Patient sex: M
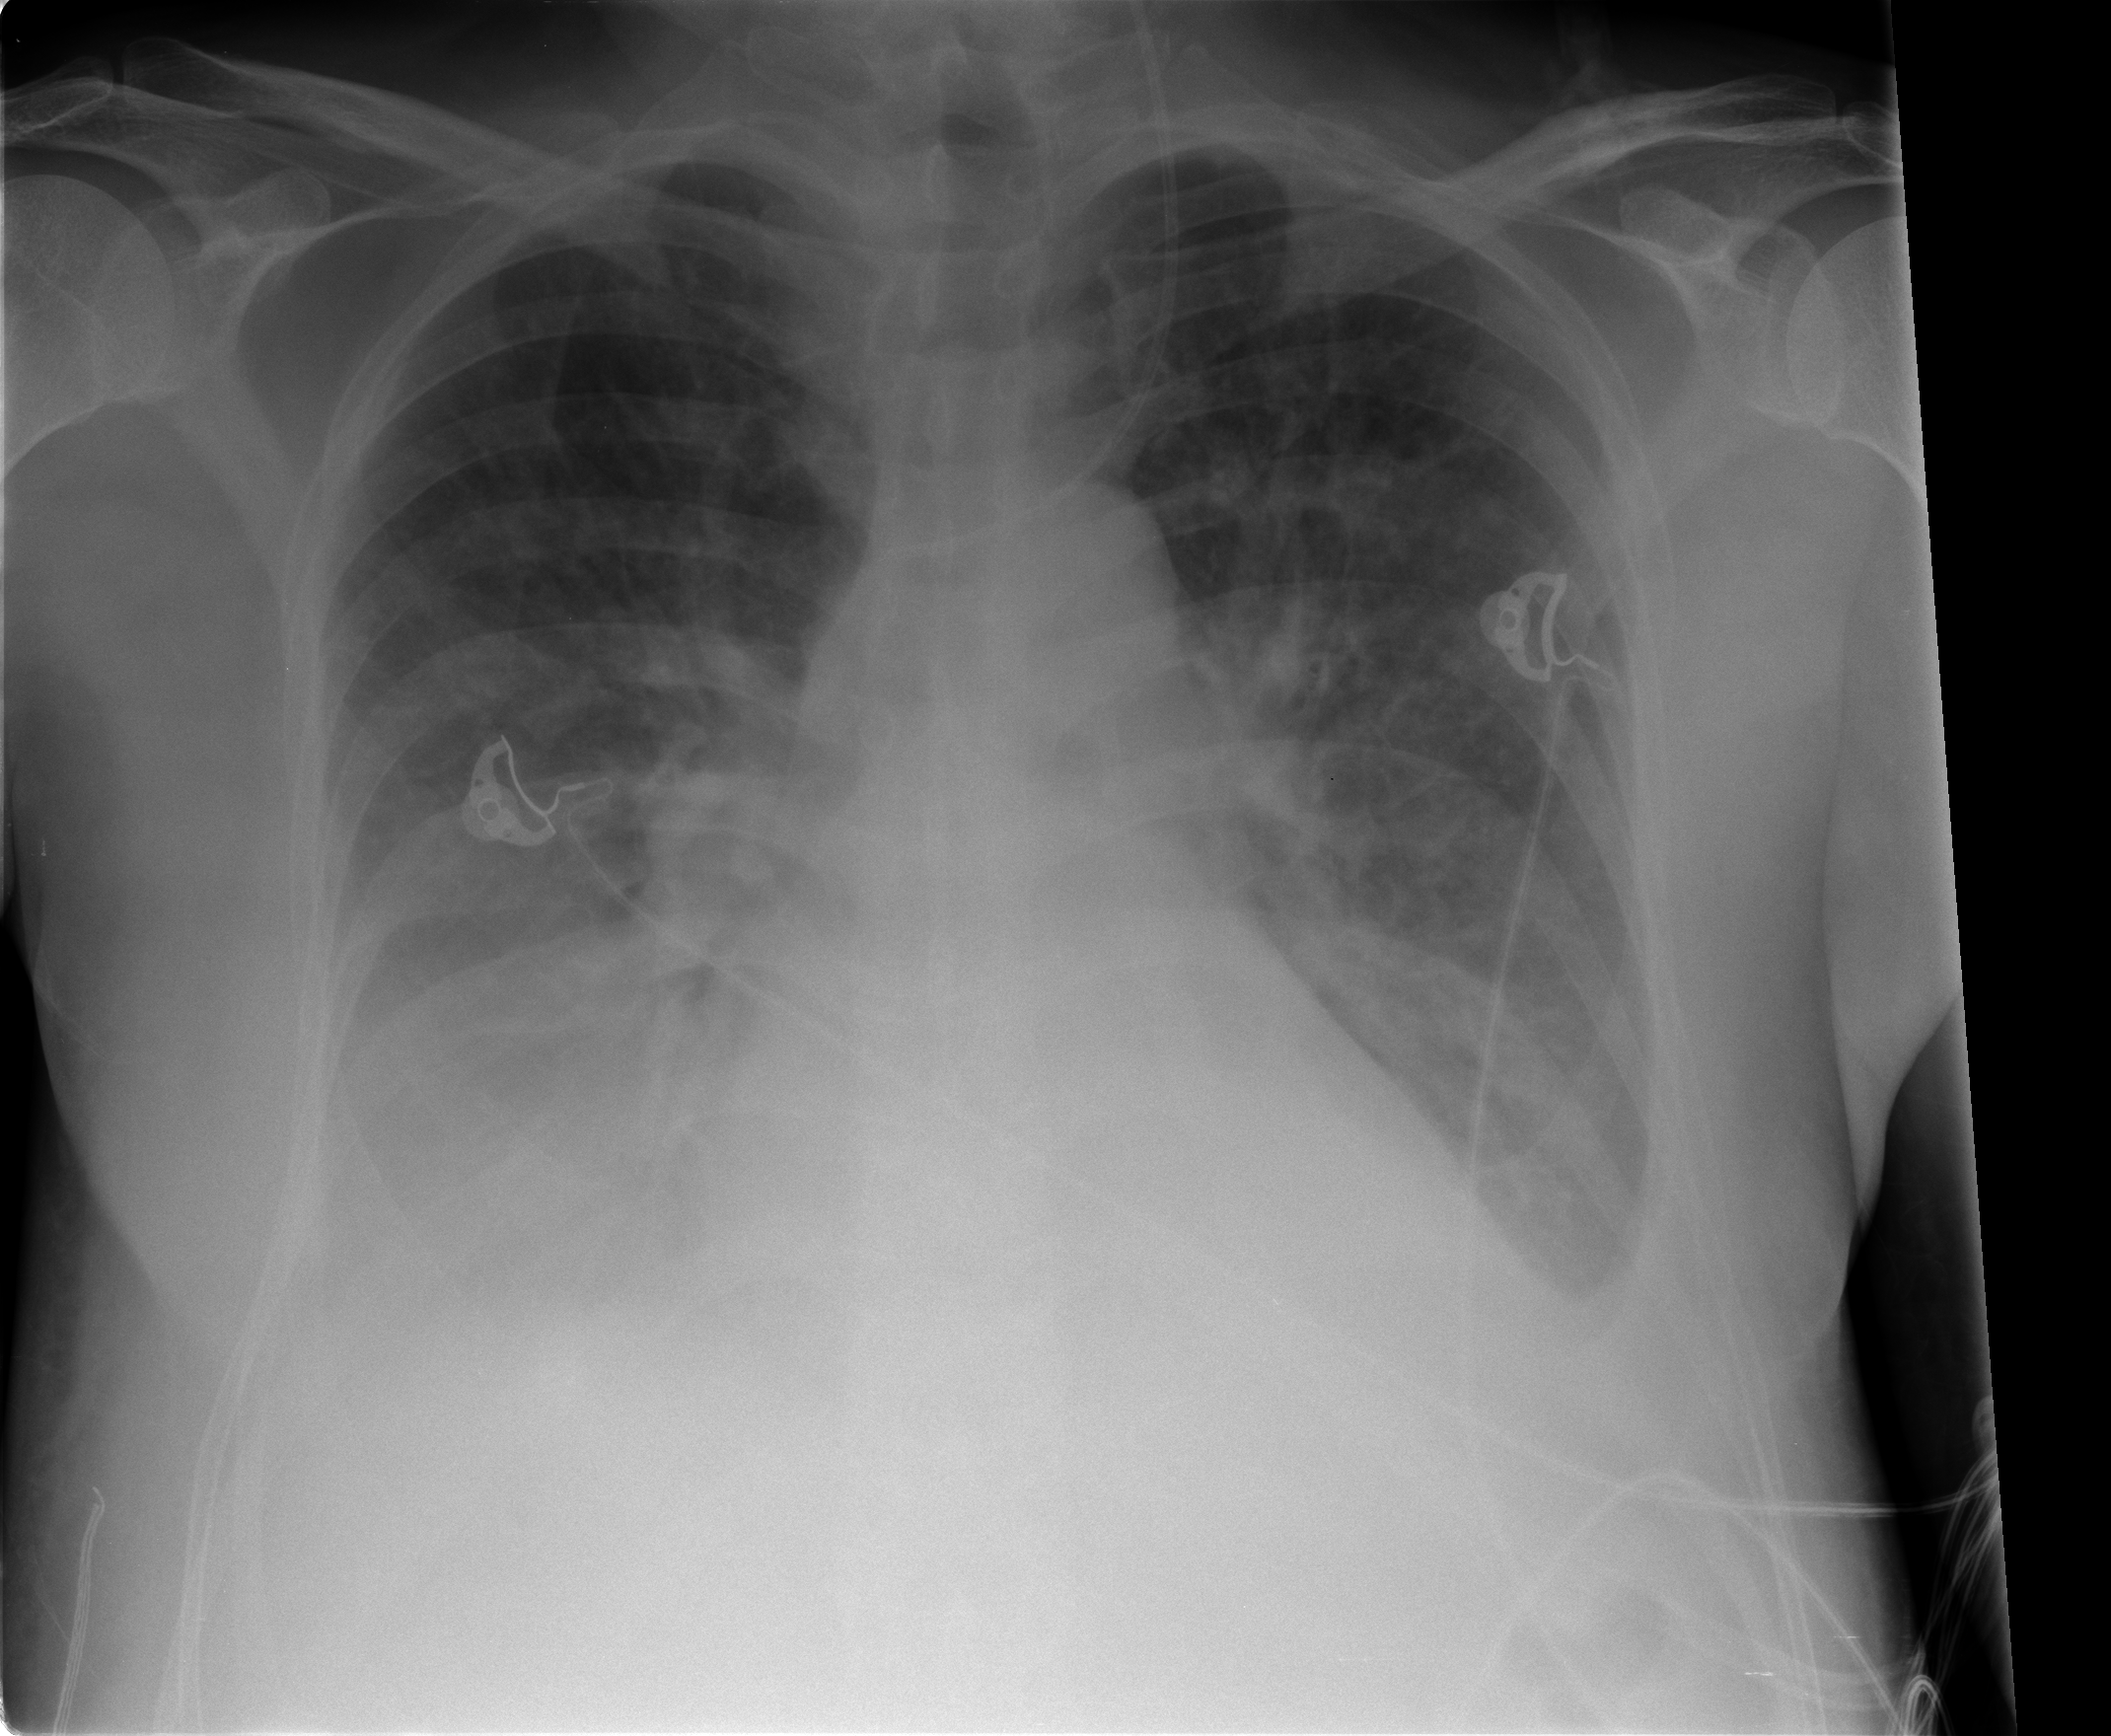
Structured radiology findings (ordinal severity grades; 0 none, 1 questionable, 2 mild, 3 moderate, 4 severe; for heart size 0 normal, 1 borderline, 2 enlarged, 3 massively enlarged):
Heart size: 0
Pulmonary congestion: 0
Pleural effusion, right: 2
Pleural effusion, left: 2
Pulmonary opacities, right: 0
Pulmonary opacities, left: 0
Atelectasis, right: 2
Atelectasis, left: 2